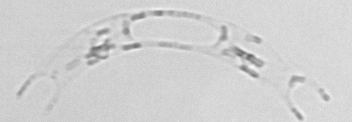
Label: Eucampia